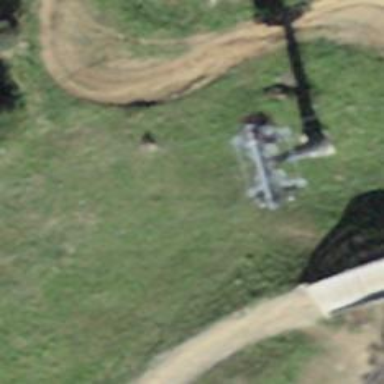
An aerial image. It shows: Pylon used for aerialway.